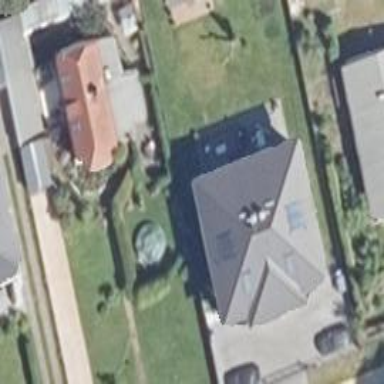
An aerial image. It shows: Detached building with hipped roof shape.